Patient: sex F, age 58
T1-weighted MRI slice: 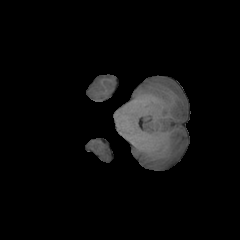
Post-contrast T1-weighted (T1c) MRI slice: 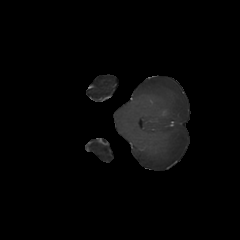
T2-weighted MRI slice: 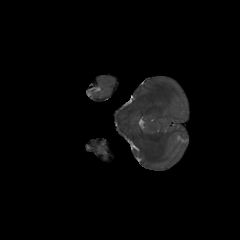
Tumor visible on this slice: no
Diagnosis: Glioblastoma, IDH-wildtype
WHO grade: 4